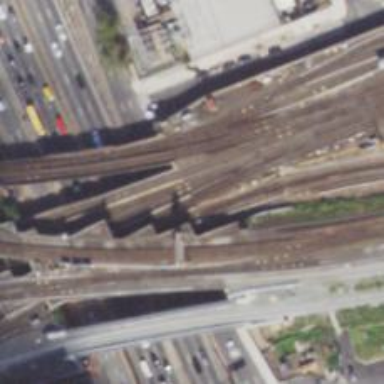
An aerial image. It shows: Bridge over electrified railway tracks.